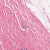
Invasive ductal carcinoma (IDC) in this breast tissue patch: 0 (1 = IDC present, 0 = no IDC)